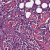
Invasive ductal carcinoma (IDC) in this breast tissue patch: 1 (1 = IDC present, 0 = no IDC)